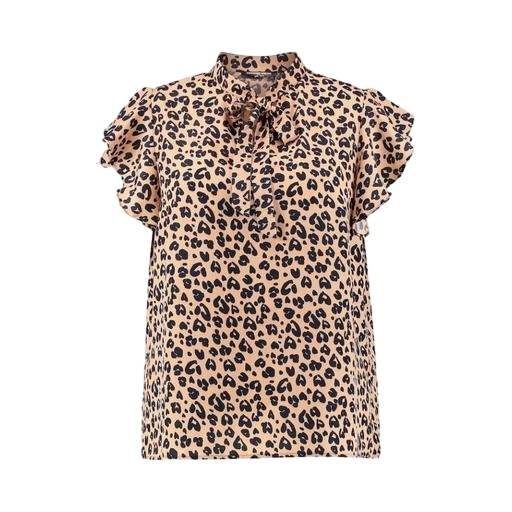
multicolor leopard-print pussy-bow blouse, leopard print shirt, leopard-print blouse, white background